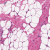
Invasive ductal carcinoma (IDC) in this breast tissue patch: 0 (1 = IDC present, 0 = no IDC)